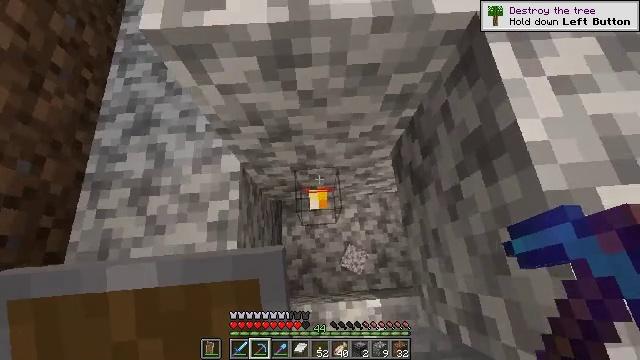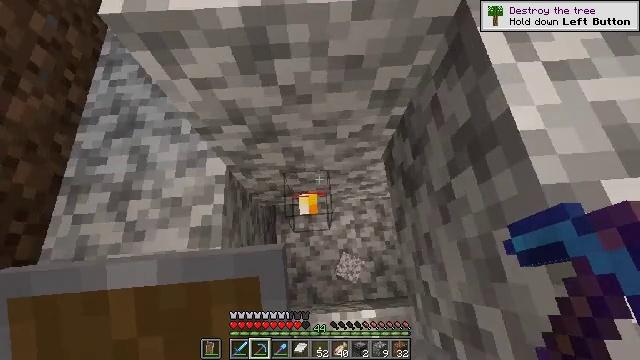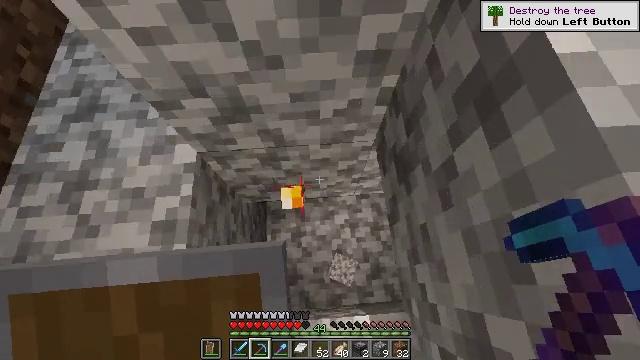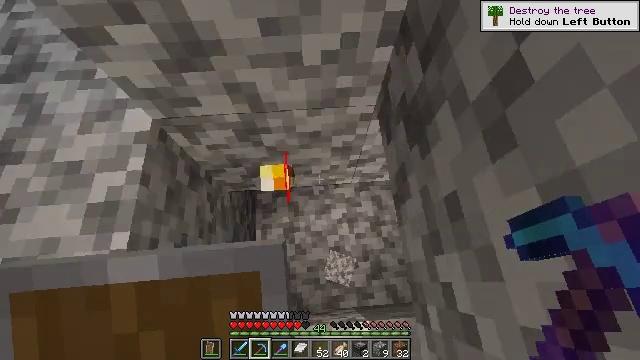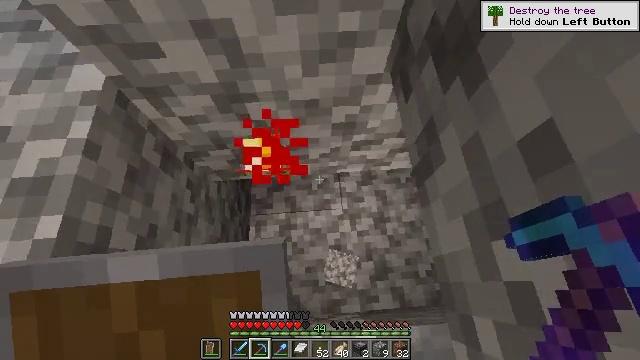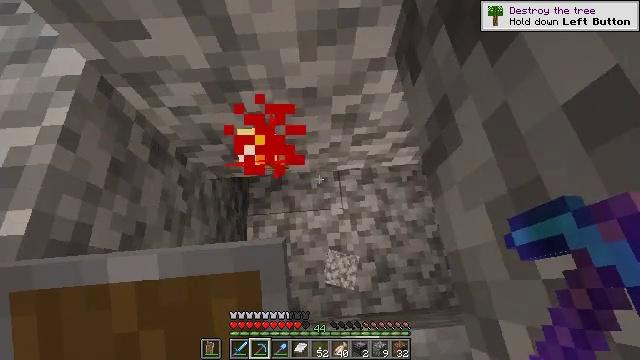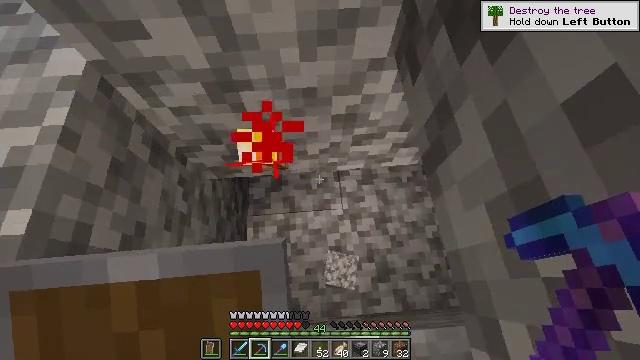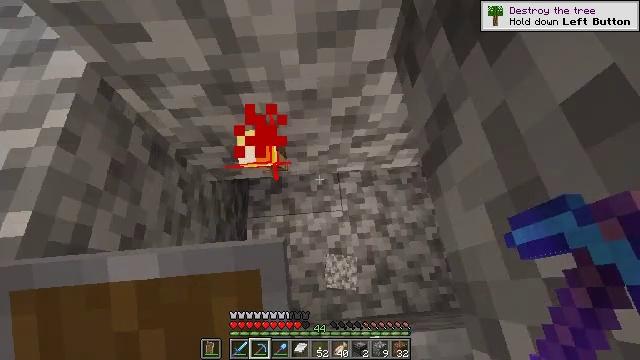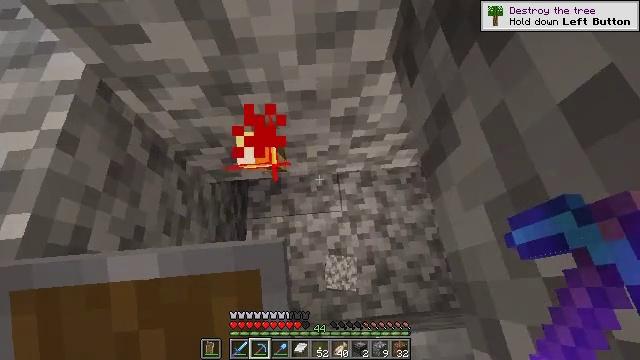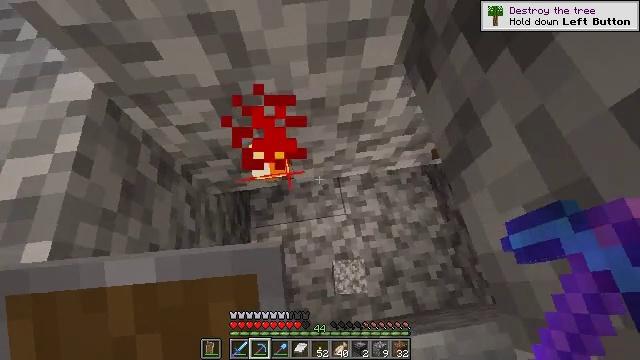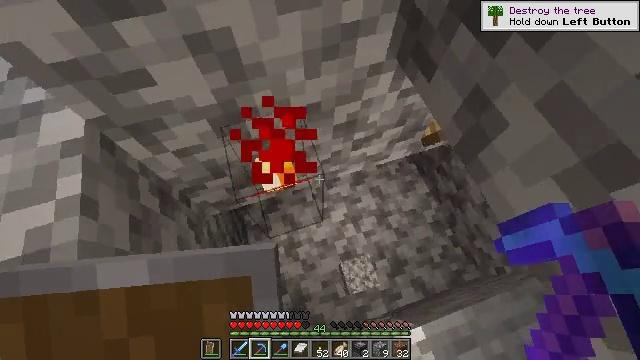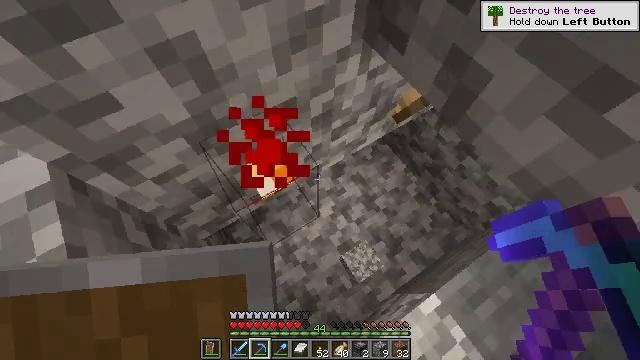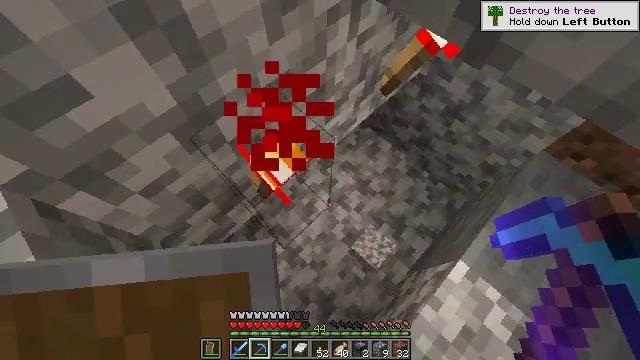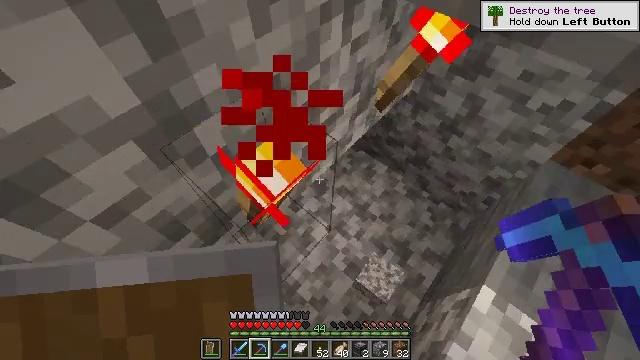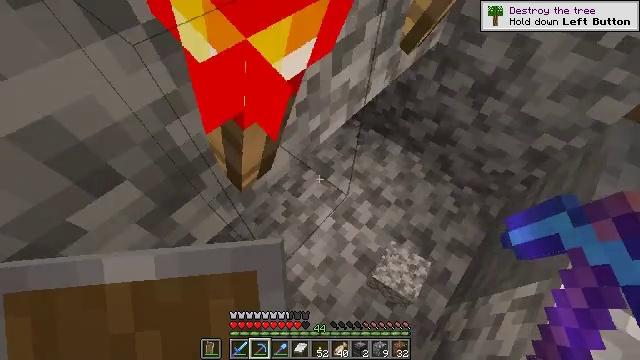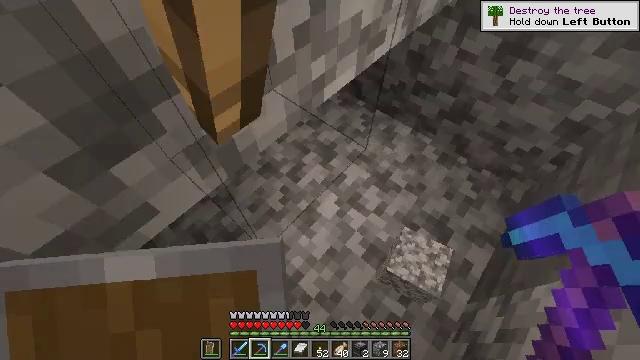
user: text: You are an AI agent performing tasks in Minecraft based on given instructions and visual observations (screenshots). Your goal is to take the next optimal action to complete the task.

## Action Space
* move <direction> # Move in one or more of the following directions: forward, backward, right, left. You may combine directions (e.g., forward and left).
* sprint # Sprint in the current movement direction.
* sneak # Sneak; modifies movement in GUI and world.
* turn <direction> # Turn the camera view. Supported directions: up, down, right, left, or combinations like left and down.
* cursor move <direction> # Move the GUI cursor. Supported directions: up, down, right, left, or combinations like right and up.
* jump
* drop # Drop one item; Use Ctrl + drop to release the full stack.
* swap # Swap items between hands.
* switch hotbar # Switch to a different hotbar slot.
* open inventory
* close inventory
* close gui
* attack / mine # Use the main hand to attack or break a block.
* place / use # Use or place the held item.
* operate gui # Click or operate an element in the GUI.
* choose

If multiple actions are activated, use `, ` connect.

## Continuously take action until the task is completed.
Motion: motion action
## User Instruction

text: Collect the redstone wall torch from the wall.
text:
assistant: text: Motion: turn up
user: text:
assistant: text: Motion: no_op
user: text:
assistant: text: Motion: no_op
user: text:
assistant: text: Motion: no_op
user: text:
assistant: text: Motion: no_op
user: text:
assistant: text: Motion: no_op
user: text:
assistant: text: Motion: no_op
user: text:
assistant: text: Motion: no_op
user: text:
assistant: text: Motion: move left, turn right
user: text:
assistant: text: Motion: move left, turn right
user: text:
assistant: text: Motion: move left, turn right
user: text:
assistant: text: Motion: turn right
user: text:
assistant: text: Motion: turn right and up
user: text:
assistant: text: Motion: no_op
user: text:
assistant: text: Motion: no_op
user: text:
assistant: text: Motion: turn right
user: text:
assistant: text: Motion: no_op
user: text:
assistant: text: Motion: turn up
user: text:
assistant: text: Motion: turn right and up
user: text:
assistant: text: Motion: turn right and up
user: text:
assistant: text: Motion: turn up
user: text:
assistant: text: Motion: turn up
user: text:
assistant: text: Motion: turn up
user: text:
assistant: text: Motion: no_op
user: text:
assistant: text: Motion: no_op
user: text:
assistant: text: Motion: no_op
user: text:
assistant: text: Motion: no_op
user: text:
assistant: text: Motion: no_op
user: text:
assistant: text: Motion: no_op
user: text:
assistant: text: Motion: no_op